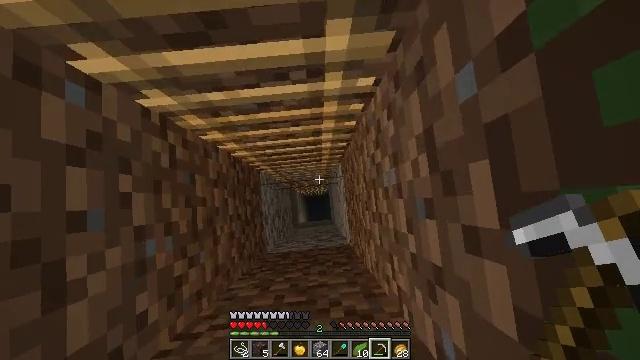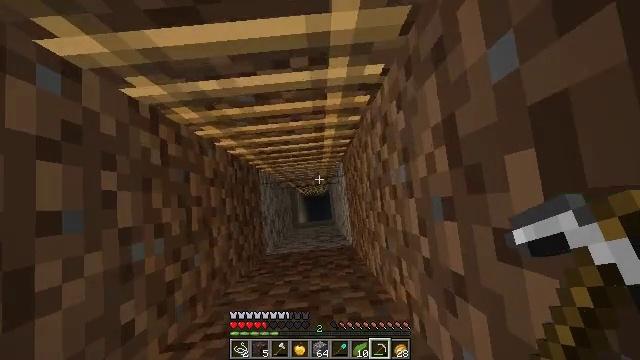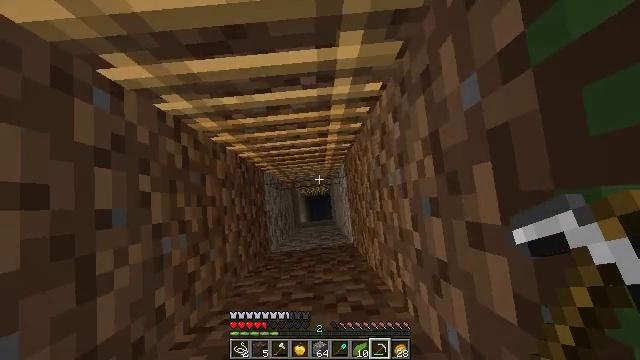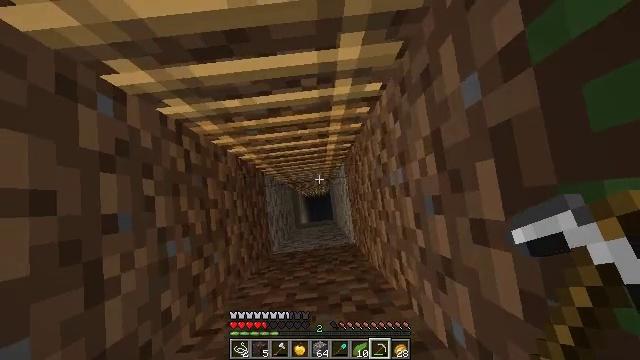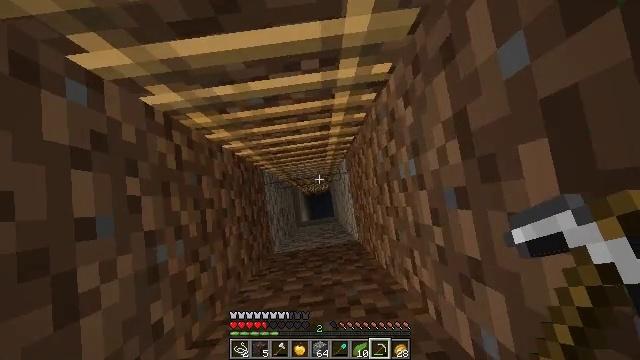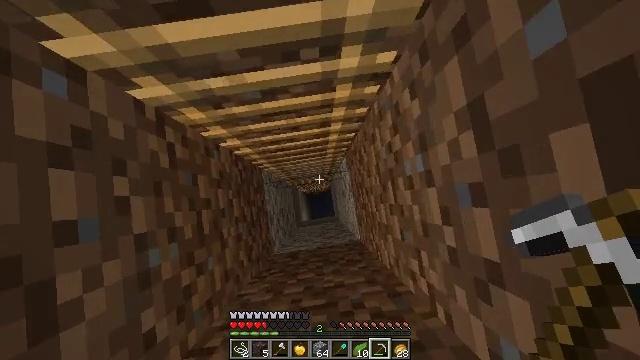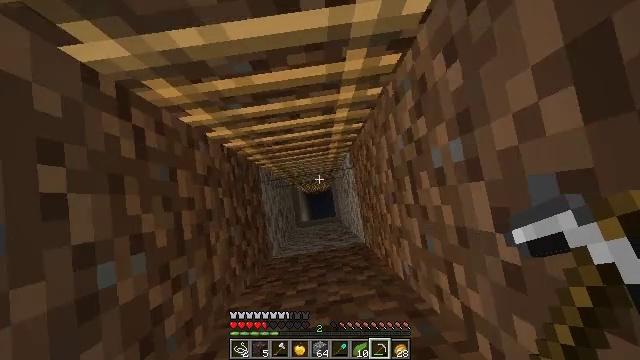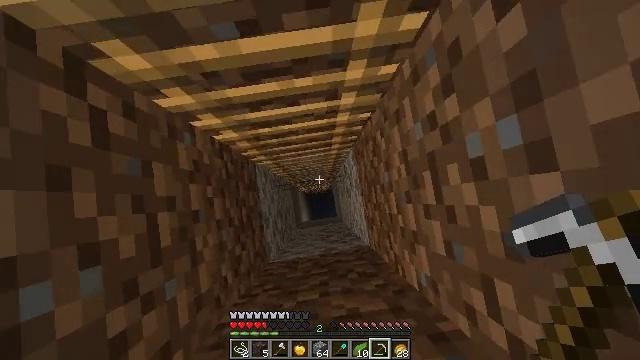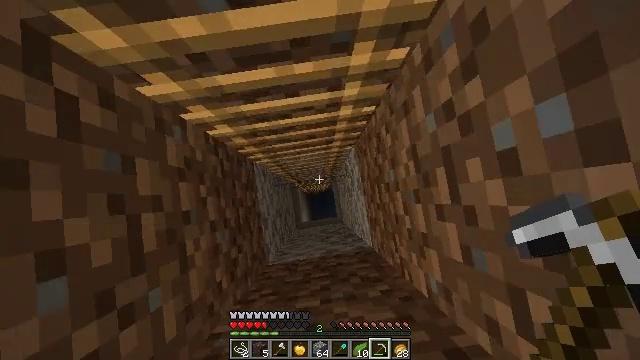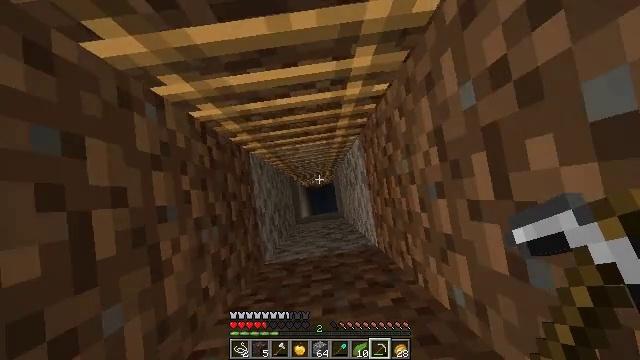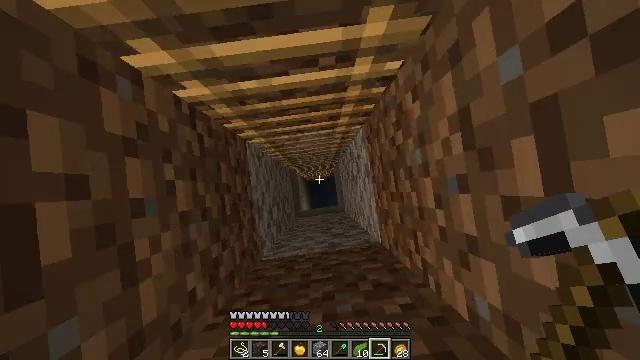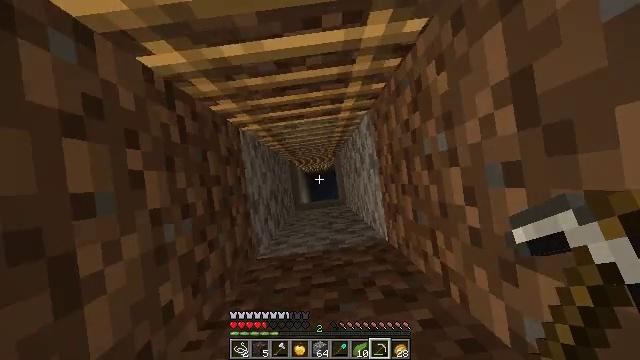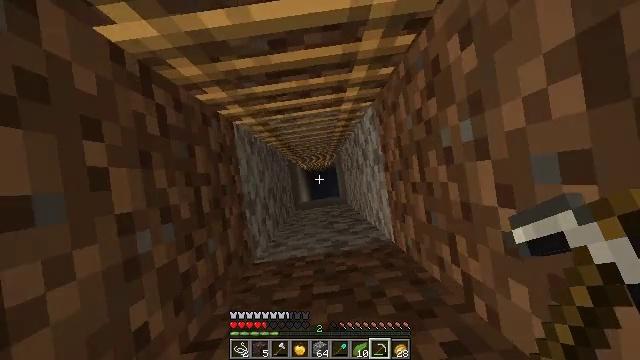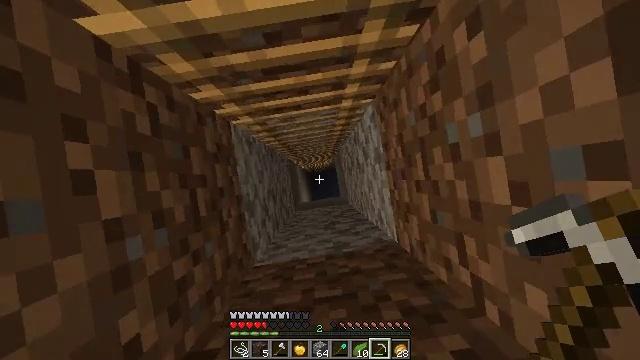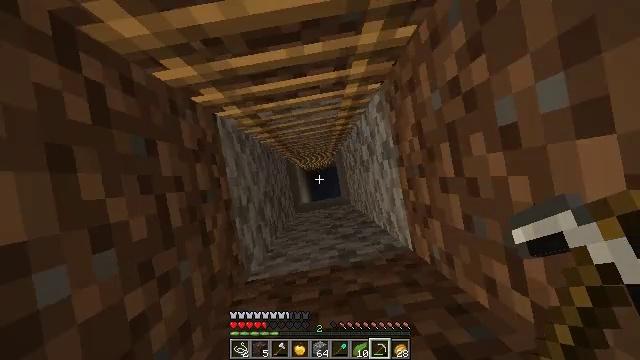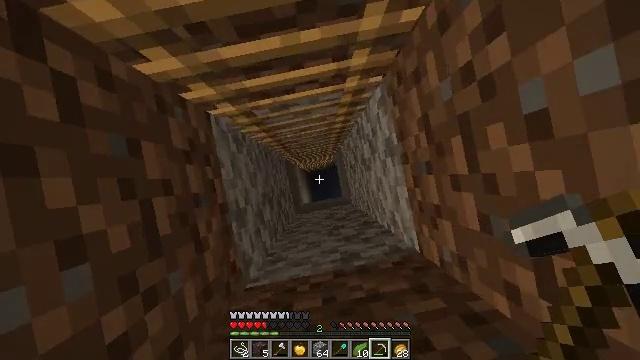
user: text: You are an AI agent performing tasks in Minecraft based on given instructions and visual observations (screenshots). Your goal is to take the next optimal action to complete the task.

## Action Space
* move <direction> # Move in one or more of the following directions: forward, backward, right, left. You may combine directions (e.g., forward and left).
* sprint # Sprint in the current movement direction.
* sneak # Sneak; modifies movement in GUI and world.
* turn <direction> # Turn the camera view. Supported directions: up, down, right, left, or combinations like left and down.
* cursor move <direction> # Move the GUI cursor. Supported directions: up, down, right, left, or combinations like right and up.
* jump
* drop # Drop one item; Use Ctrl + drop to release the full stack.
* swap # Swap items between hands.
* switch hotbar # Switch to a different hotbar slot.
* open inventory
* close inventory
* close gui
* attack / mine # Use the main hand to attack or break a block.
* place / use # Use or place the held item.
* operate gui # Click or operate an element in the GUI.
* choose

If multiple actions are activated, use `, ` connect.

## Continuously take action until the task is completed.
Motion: motion action
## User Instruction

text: Dive and mine the kelp.
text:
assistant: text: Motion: no_op
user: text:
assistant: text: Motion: no_op
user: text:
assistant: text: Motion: turn right
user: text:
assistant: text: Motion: turn right
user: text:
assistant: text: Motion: no_op
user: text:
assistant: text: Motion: no_op
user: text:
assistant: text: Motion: no_op
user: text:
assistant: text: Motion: no_op
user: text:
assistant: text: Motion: turn down
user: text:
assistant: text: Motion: turn down
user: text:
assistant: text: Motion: turn down
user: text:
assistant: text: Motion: no_op
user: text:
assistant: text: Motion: no_op
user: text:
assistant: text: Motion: turn right
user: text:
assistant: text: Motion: turn right
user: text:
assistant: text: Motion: turn right
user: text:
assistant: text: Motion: turn right and down
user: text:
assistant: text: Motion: no_op
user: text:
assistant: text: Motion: no_op
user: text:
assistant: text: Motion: no_op
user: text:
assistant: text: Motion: no_op
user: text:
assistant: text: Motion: no_op
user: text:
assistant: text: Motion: no_op
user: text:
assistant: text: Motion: no_op
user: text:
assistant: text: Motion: no_op
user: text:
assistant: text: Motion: turn left and up
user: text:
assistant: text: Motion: turn up
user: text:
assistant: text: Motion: no_op
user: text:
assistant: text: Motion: no_op
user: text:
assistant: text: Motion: no_op